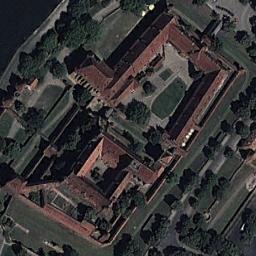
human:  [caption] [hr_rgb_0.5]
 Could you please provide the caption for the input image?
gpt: The palace is surrounded by trees .

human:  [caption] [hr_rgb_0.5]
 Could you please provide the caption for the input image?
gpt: The red palace has some palaces of different sizes and green areas .

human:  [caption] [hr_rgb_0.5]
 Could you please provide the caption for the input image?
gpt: The palace is on the grass surrounded by trees .

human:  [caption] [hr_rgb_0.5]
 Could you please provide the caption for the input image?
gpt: There are several trees near the palace .

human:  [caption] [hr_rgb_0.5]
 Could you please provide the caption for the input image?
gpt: There are some green trees and lawns around the brown palace .